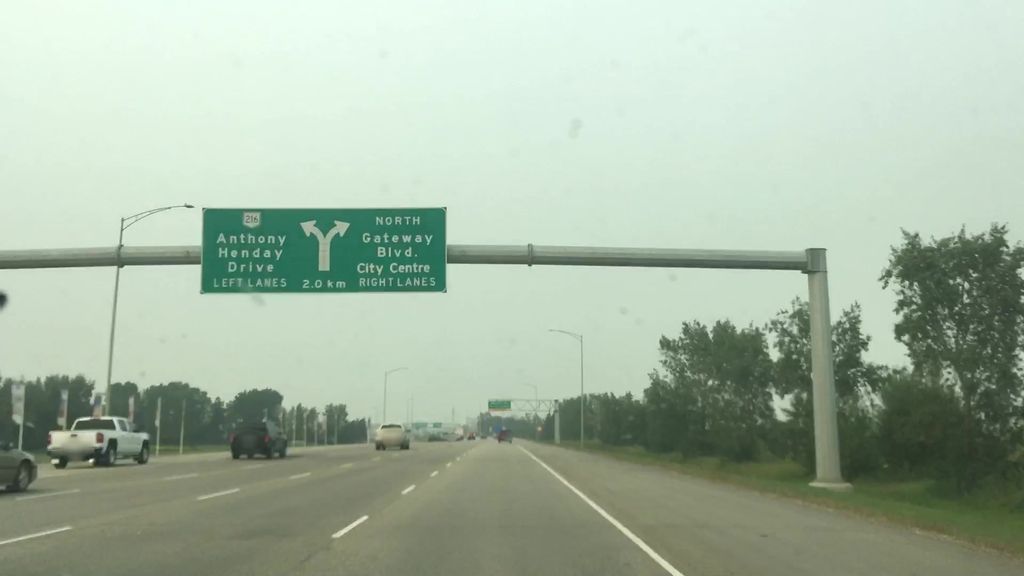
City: edmonton